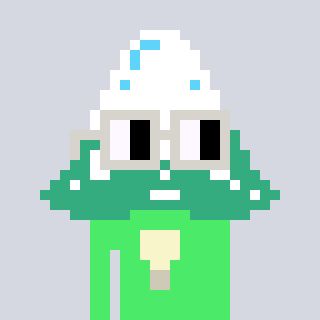
a pixel art character with square light gray glasses, a snowy mountain-shaped head and a teal-colored body on a cool background